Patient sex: F
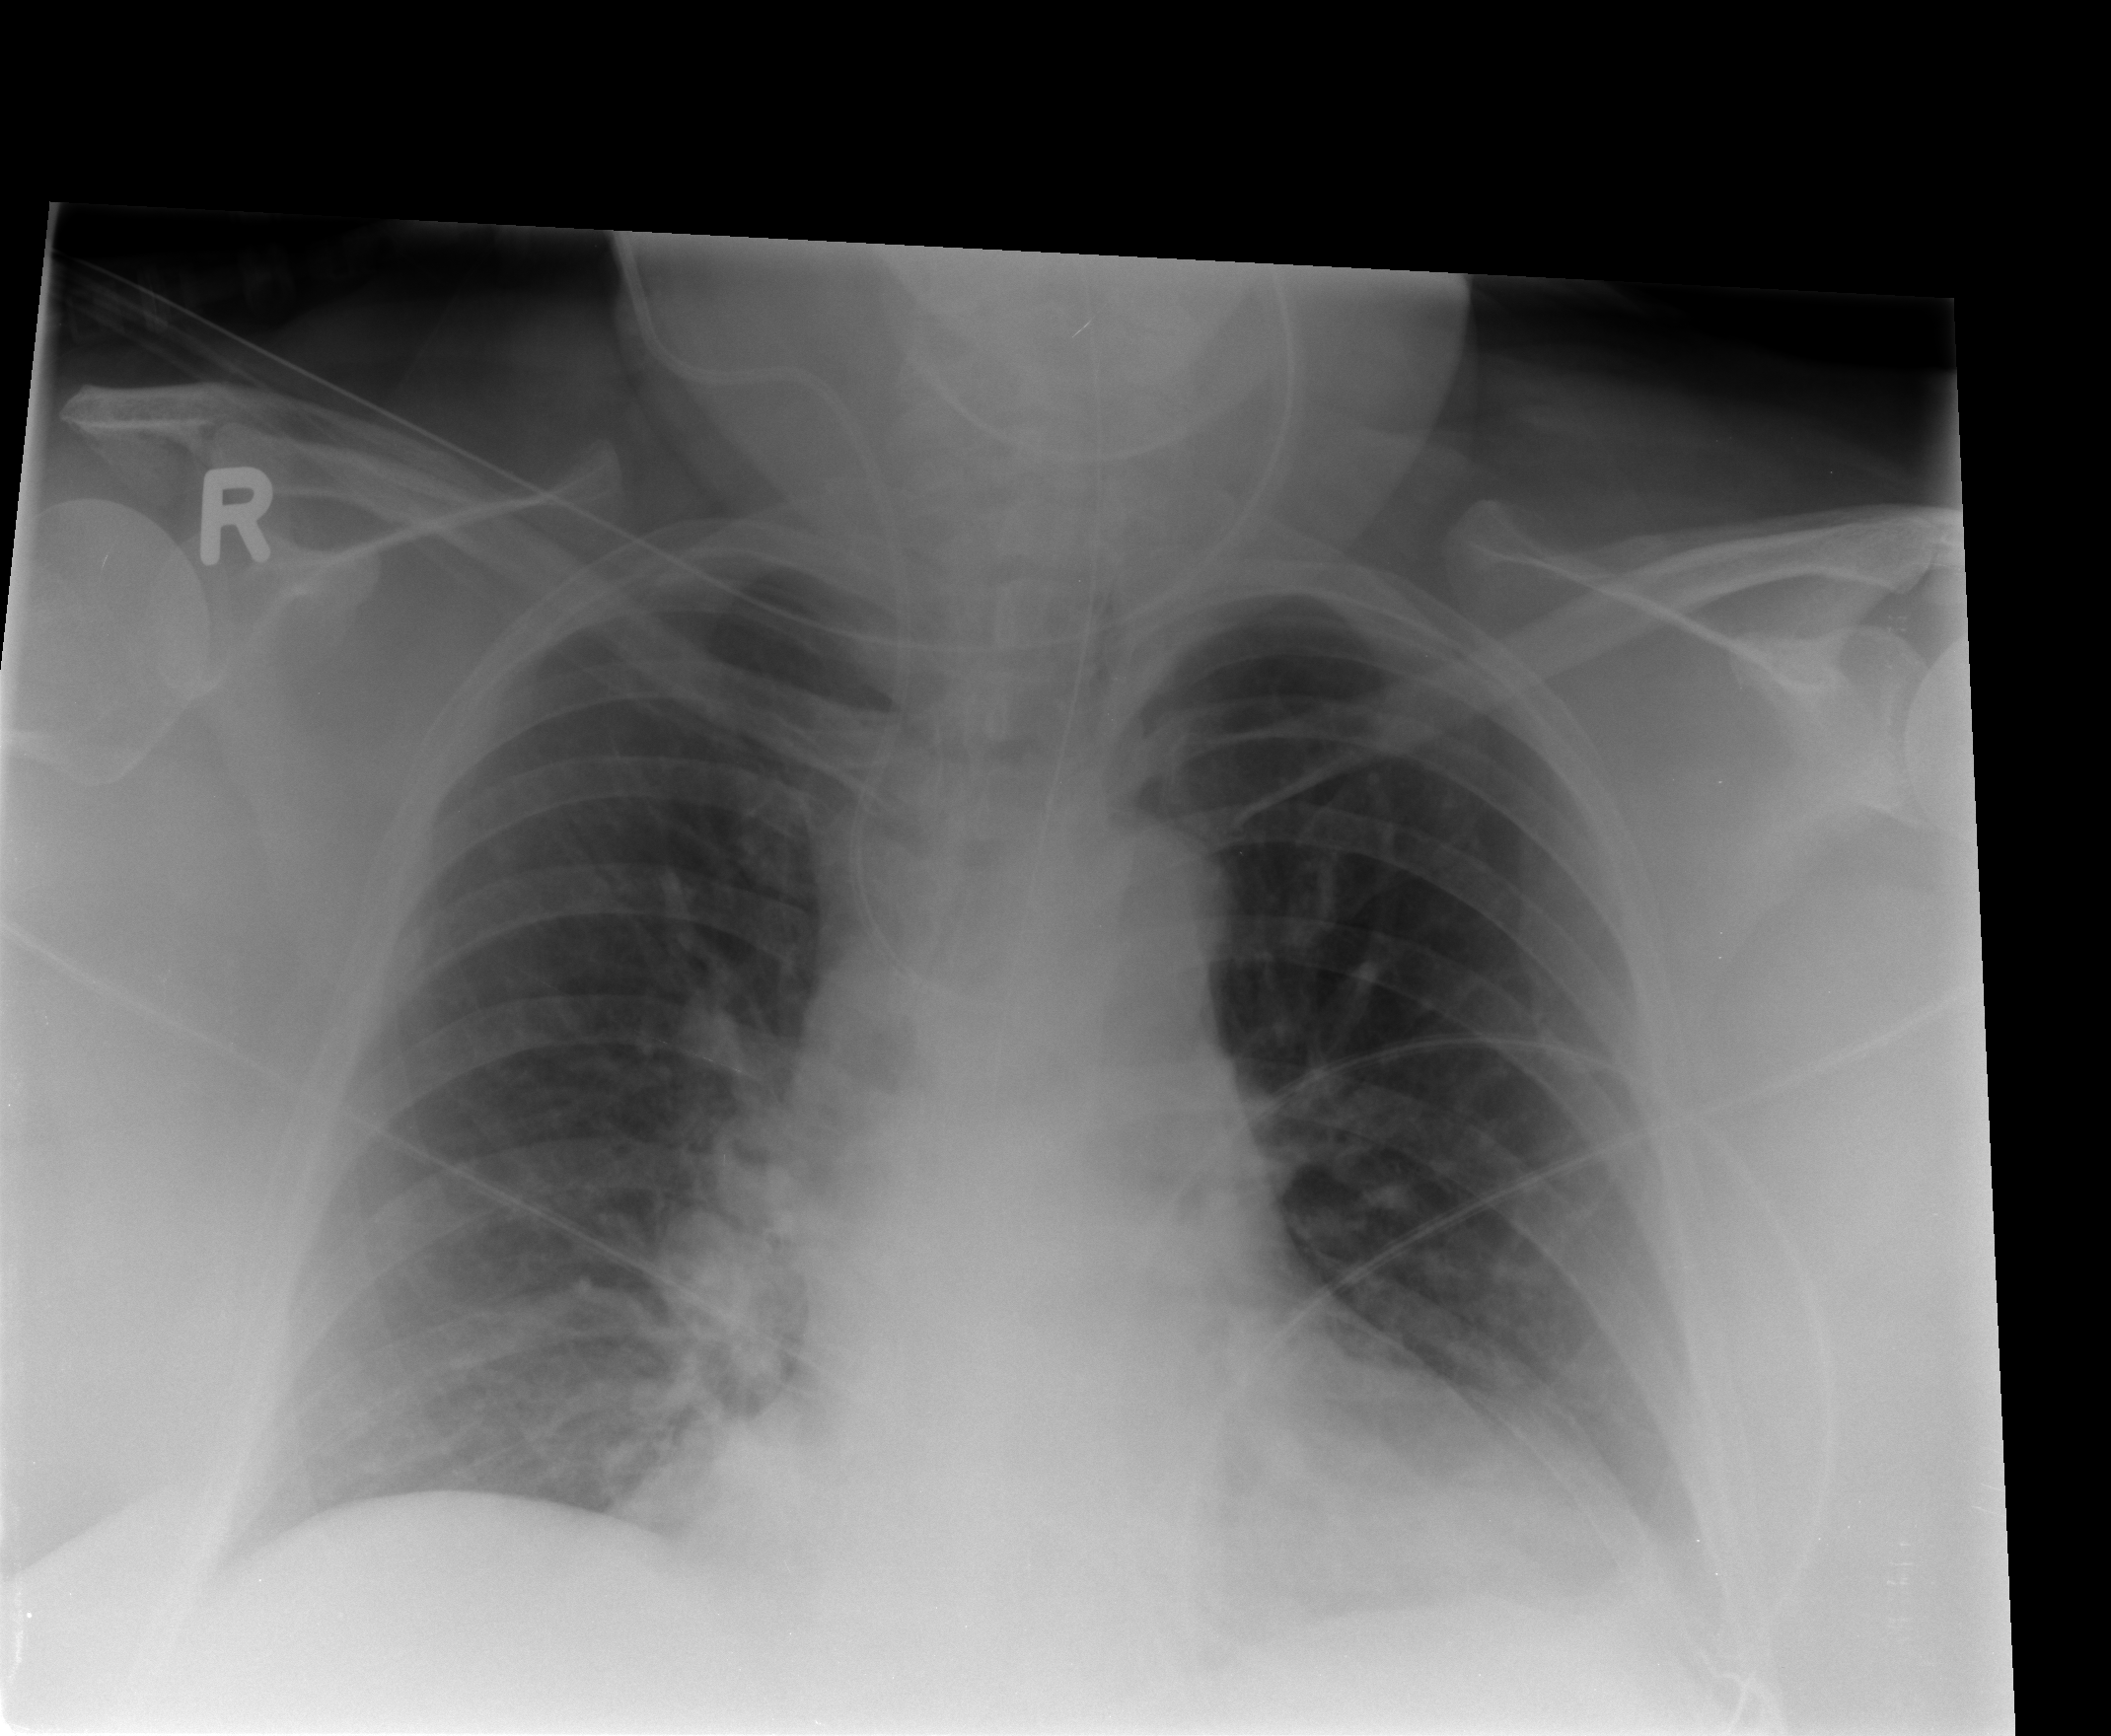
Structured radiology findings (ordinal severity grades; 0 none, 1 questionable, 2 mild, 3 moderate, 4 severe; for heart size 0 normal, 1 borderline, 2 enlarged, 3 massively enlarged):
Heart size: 0
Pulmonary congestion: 2
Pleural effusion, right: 0
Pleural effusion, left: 1
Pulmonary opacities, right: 0
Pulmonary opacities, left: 0
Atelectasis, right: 2
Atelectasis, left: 2